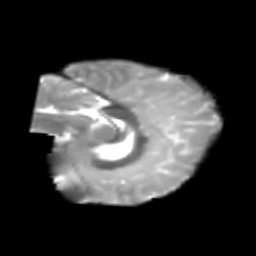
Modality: T2w
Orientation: sagittal
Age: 6
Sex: male
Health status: healthy